Question: # Note: check out Thuy's great subclass of UINavBar here:
<URL>
If you're working on this problem, GTScrollNavigationBar is close to a ready-made solution to the navBar problem!
For example: on a 2014 iPhone, open Safari, load any web page.
Look at the iOS toolbar at the bottom.
Now move your finger up and down .

Basically the toolbar at the bottom, . Furthermore, the toolbar later , following specific logic.
But the interaction rules are , and involve finger on/off during the hide, distance matching, gestures when you are further down the page, special cases for very short pages, and so on.
I want to duplicate the Apple behaviour.
(It seems sensible that we should match the Apple UX.)
Is there a way to do this? does Apple offer a one-step command for that, which I don't know about? Or do you have to laboriously duplicate the concept?
Thanks.
By the way, the following logic is reliable and will the way Apple does it:
'''
-(void)feedIsScrolled:(CGFloat)scrollNewOverallYPosition
{
// call this routine when scrollViewDidScroll:
self.feedIsScrolledDelta =
scrollNewOverallYPosition - self.feedIsScrolledPrevious;
self.feedIsScrolledPrevious =
scrollNewOverallYPosition;
// nb, you do those only in this routine, NOT the following routine.
if ( scrollNewOverallYPosition < 15.0 )
{
.. animate in the bar
return;
}
if ( self.feedIsScrolledDelta > 0.0 )
.. animate away the bar
}
-(void)feedIsThrown:(CGFloat)scrollNewOverallYPosition
{
// call this routine when scrollViewDidEndDragging:
// BUT ONLY when willDecelerate: is true
if ( self.feedIsScrolledDelta <= 0.0 )
.. animate in the bar
else
.. animate away the bar
}
'''
By the way, of course you can use
'''
(void)setToolbarHidden:(BOOL)hidden animated:(BOOL)animated
'''
to slide a UIToolbar up and down. BUT that does not help in any way with "finger matching".
Note: and here for example is a superb solution seen on SO:
<URL>
You could program like that, implementing each and every rule in the Apple example, to suit your taste on each point. (What to do when you are near the bottom, finger up, which direction, etc etc.) My point is I just assumed someone must have done all that work already of -- heh!
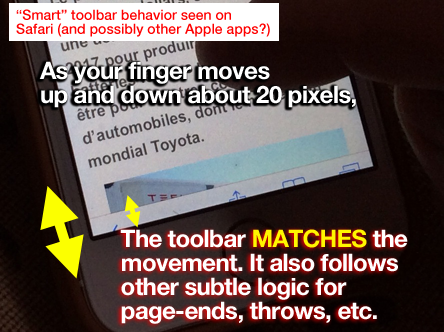
Answer: There is no open-source that does this, but I don't see it as that difficult to implement. It may be somewhat more difficult to have the exact 1:1 behavior as Safari, but it can still be done.
MobileSafar can be attached to in the debugger and, using breakpoints and the Objective C runtime, debugged and reverse engineered.
For example, your two assumptions that no toolbar and navigation bars are used are incorrect.
Here is the view hierarchy before scrolling:
<URL>
And after scrolling:
<URL>
As you can see, the bars have been moved from their normal location.
Breaking on '-[BrowserToolbar setFrame:]', here is the stack trace:
'''
* thread #1: tid = 0x2332c, 0x000000010003fa70 MobileSafari'___lldb_unnamed_function1519$$MobileSafari, queue = 'com.apple.main-thread', stop reason = breakpoint 8.1
* frame #0: 0x000000010003fa70 MobileSafari'___lldb_unnamed_function1519$$MobileSafari
frame #1: 0x0000000100023e51 MobileSafari'___lldb_unnamed_function825$$MobileSafari + 1338
frame #2: 0x00000001000268da MobileSafari'___lldb_unnamed_function871$$MobileSafari + 55
frame #3: 0x000000010009856a MobileSafari'___lldb_unnamed_function3864$$MobileSafari + 388
frame #4: 0x0000000100098996 MobileSafari'___lldb_unnamed_function3871$$MobileSafari + 154
frame #5: 0x000000010002ba89 MobileSafari'___lldb_unnamed_function990$$MobileSafari + 209
frame #6: 0x0000000102396a8c UIKit'-[UIScrollView(UIScrollViewInternal) _notifyDidScroll] + 55
frame #7: 0x000000010238692b UIKit'-[UIScrollView setContentOffset:] + 628
frame #8: 0x000000010238ab00 UIKit'-[UIScrollView _updatePanGesture] + 1989
frame #9: 0x0000000102644002 UIKit'_UIGestureRecognizerSendActions + 188
frame #10: 0x0000000102642f68 UIKit'-[UIGestureRecognizer _updateGestureWithEvent:buttonEvent:] + 357
frame #11: 0x0000000102647319 UIKit'___UIGestureRecognizerUpdate_block_invoke + 53
frame #12: 0x00000001026472a1 UIKit'_UIGestureRecognizerRemoveObjectsFromArrayAndApplyBlocks + 257
frame #13: 0x000000010263f377 UIKit'_UIGestureRecognizerUpdate + 93
frame #14: 0x0000000102353e55 UIKit'-[UIWindow _sendGesturesForEvent:] + 928
frame #15: 0x0000000102354b14 UIKit'-[UIWindow sendEvent:] + 909
frame #16: 0x000000010232c6da UIKit'-[UIApplication sendEvent:] + 211
frame #17: 0x0000000102319f2d UIKit'_UIApplicationHandleEventQueue + 9579
frame #18: 0x0000000100573f21 CoreFoundation'__CFRUNLOOP_IS_CALLING_OUT_TO_A_SOURCE0_PERFORM_FUNCTION__ + 17
frame #19: 0x00000001005737f2 CoreFoundation'__CFRunLoopDoSources0 + 242
frame #20: 0x000000010058f66f CoreFoundation'__CFRunLoopRun + 767
frame #21: 0x000000010058ef83 CoreFoundation'CFRunLoopRunSpecific + 467
frame #22: 0x00000001011a0f04 GraphicsServices'GSEventRunModal + 161
frame #23: 0x000000010231c273 UIKit'UIApplicationMain + 1010
frame #24: 0x00000001000518d2 MobileSafari'___lldb_unnamed_function1998$$MobileSafari + 1558
'''
So it all happens after a notification of scrolling.
I put a breakpoint on 'MobileSafari'___lldb_unnamed_function990$$MobileSafari' and to get the 'self' variable, print 'po $arg1'. This is where all the magic happens:
<URL>
If you are really interested in 1:1 replication, you can put breakpoints on these methods and investigate. Good luck!